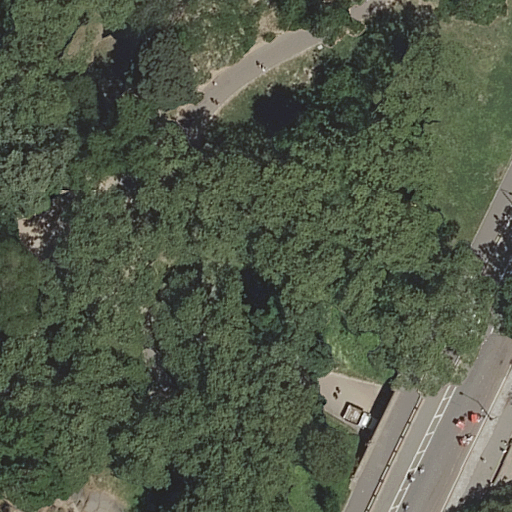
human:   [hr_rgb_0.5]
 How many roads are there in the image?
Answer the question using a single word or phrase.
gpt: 13

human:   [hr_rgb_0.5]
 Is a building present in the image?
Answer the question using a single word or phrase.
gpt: no

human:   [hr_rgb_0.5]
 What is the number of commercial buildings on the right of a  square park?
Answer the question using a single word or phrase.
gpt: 0

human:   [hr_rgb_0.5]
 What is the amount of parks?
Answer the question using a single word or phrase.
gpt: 1

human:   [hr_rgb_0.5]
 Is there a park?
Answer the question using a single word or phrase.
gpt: yes

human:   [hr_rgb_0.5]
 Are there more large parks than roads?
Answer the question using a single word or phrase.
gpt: no

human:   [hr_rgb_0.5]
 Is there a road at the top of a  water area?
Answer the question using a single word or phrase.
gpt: no

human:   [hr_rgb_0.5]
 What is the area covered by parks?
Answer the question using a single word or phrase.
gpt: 10625m2

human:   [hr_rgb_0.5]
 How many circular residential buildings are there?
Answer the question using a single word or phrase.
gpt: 0

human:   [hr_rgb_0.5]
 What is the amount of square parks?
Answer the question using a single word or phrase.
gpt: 0

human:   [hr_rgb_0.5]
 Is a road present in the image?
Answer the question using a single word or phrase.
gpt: yes

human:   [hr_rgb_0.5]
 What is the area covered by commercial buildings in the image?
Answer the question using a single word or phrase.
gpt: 0m2

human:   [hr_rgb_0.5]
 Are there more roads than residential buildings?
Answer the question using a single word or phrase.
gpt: yes

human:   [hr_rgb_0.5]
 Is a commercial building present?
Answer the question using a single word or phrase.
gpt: no

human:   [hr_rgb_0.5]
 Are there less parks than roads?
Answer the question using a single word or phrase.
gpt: yes

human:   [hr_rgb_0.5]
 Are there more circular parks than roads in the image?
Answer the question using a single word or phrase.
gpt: no

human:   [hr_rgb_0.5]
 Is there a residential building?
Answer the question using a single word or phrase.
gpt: no

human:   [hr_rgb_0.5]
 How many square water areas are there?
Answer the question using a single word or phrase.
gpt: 0

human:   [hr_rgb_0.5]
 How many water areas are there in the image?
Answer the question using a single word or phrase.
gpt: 0

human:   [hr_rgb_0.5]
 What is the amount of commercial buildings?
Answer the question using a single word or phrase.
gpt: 0

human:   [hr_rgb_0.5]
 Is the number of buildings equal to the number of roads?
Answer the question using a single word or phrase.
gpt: no

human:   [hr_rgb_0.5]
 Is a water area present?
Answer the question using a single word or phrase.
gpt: no

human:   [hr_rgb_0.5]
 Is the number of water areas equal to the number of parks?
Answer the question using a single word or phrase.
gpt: no

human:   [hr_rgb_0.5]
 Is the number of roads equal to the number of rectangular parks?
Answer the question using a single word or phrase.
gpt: no

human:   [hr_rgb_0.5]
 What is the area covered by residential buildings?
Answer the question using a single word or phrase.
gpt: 0m2

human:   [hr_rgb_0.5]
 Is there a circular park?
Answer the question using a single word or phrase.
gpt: no

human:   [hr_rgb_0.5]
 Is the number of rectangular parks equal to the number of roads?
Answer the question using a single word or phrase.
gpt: no

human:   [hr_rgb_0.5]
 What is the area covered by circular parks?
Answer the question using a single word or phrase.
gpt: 0m2

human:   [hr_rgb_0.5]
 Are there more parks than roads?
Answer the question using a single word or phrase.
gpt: no

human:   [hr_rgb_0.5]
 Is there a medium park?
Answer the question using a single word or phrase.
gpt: no

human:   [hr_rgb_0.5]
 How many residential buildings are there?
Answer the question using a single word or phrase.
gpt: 0

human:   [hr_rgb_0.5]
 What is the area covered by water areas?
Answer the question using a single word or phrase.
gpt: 0m2

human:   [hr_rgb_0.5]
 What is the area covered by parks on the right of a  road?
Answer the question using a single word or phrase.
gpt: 0m2

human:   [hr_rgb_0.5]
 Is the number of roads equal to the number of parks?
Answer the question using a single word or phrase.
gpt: no

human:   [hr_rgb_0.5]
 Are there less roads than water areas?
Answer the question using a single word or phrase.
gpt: no

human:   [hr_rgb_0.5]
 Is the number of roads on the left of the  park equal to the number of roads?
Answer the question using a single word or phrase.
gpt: no

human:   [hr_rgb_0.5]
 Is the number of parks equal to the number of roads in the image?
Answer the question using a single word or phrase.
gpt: no

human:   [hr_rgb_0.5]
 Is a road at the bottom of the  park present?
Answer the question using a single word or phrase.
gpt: yes

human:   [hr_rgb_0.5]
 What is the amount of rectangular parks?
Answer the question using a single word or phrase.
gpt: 1

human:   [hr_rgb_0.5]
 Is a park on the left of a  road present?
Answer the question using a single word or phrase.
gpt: yes

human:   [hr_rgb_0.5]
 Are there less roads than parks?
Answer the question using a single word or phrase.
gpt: no

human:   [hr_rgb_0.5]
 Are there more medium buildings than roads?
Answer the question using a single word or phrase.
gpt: no

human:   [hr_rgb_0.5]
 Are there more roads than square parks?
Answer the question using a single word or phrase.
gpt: yes

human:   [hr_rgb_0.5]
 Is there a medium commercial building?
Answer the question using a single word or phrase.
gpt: no

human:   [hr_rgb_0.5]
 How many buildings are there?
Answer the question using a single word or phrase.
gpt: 0

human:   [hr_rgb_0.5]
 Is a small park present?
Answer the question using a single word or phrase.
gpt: no

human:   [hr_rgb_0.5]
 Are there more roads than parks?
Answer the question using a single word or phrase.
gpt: yes

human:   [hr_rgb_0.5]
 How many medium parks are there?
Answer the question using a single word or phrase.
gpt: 0

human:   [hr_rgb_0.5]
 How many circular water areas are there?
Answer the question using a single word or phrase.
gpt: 0

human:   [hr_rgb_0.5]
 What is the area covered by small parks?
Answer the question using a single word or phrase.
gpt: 0m2

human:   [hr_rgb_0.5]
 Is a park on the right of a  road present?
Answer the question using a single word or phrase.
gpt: no

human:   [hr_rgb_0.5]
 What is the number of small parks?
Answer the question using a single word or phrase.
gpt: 0

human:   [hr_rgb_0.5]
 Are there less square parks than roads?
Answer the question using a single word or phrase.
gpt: yes

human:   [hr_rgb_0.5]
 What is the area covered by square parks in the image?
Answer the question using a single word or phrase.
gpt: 0m2

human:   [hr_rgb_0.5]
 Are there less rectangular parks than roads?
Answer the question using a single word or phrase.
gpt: yes

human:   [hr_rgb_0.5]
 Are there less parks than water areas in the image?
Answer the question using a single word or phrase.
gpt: no

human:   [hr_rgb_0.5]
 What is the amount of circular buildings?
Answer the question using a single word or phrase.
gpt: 0

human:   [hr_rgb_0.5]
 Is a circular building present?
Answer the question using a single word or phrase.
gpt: no

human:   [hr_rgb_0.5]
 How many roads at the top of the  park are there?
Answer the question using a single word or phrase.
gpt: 0

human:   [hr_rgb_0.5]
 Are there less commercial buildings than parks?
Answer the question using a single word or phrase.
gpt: yes

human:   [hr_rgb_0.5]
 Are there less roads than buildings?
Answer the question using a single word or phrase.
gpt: no

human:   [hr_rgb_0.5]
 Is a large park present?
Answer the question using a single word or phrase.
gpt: yes

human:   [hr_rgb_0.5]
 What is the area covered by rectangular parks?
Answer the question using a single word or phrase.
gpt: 10625m2

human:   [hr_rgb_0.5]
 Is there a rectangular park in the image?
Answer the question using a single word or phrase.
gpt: yes